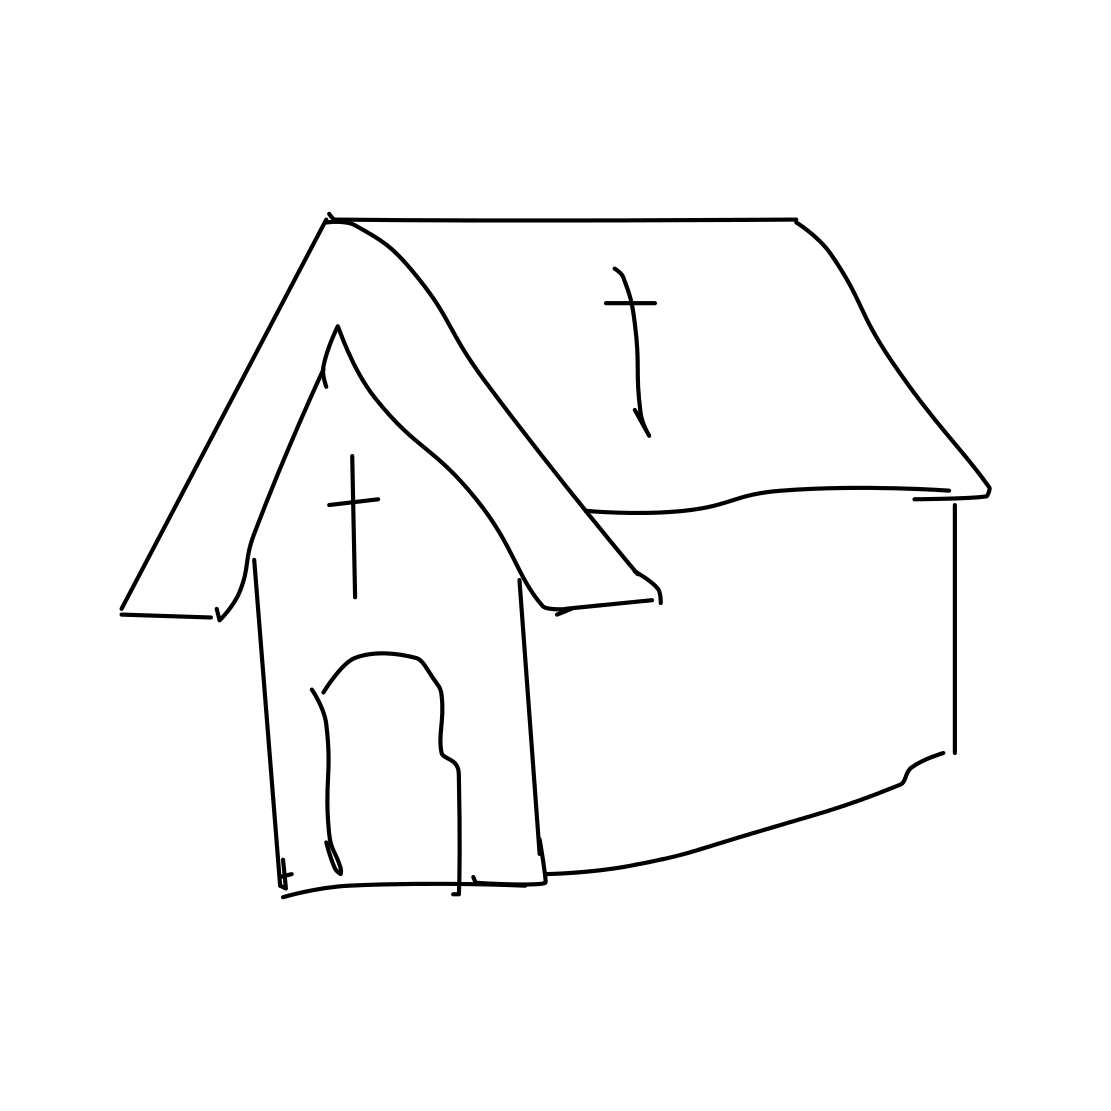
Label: church